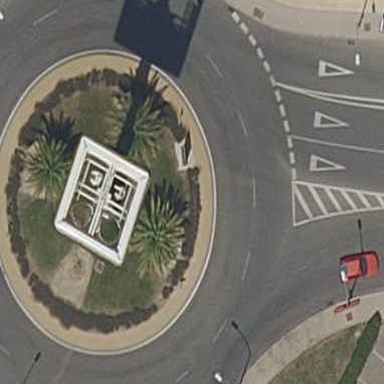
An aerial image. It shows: Secondary road leading to roundabout.